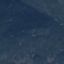
Land use / land cover: HerbaceousVegetation